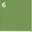
Piece: xx